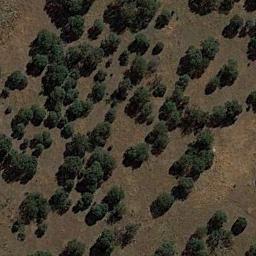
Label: chaparral